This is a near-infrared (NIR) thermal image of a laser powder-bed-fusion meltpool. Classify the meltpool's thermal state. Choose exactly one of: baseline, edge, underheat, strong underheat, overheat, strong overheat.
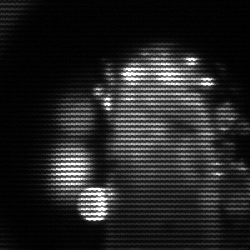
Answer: strong underheat